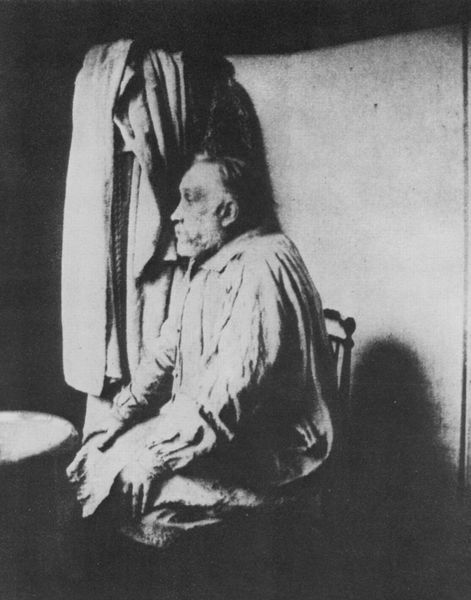
Titel: Degas in seiner Werkstatt
Künstler: Antoine Degas
Institution: Sammlung André Jammes
Schlagwörter: dunkel, hand, mann, schatten, umhang, weiß, sitzen, fenster, grau, haar, hell, hintergrund, holz, kleid, kleider, licht, nase, ohr, profil, raum, schwarz, stirn, stuhl, tisch, zimmer, blick, schal, tuch, muster, alt, bart, hemd, jacke, wand, arm, arme, augen, falten, kleidung, kragen, vollbart, bildnis, hände, portrait, porträt, rückenlehne, schauen, einsam, sonne, auge, haare, mantel, sitzend, strick, tücher, decke, nachthemd, schulter, rund, lehne, schlagschatten, sitz, alter mann, mauer, angst, barbe, gris, homme, seitenansicht, sitzt, stuhllehne, tischchen, faltenwurf, allein, nachdenklich, warten, aufstützen, foto, fotografie, photographie, segment, bad, hängen, alter, seil, tageslicht, schwarz weiss, noir, backenbart, manschette, photo, gefängnis, zelle, seitenprofil, mauern, lichtquelle, gaderobe, garderobe, kleiderständer, ständer, schattig, armut, pullover, bain, sitzportrait, sitzporträt, verschlossen, schlinge, gestrickt, schlafhemd, stuh, moderne, noir et blanc, autoportrait, tischrand, caca, malerkittel, wollpullover, nbase, runder tisch, aufstützend, hnde, noi, portrtait, priosonnier